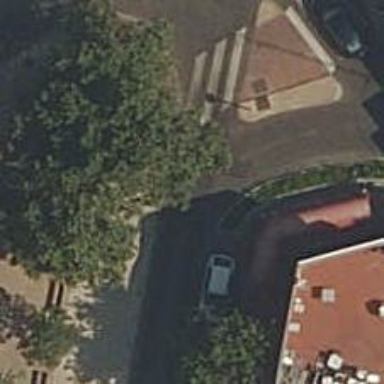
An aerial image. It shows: Residential road with sidewalks on both sides. The surface of the road is made of sett.